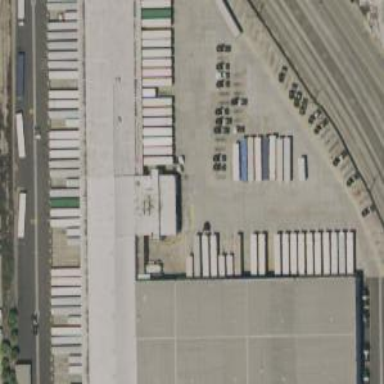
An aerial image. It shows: Warehouse building.